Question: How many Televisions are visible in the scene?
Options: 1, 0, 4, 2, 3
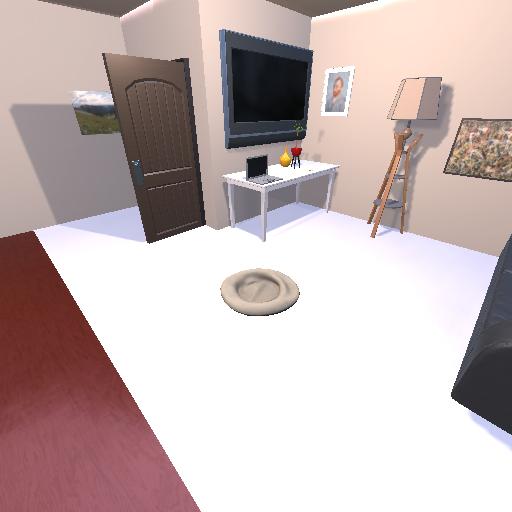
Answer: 1